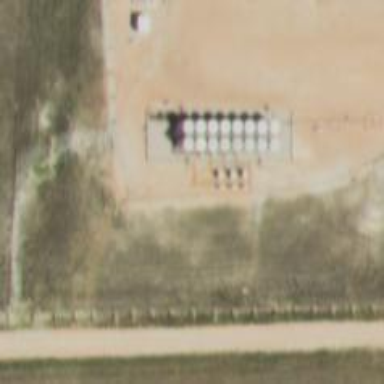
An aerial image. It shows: Storage tank that is man-made.